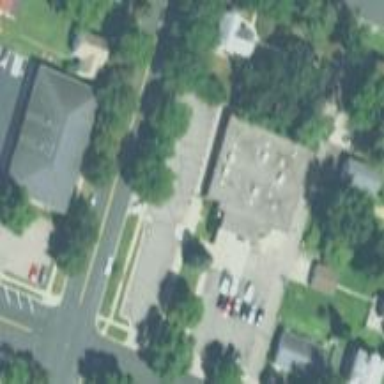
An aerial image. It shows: Post office.